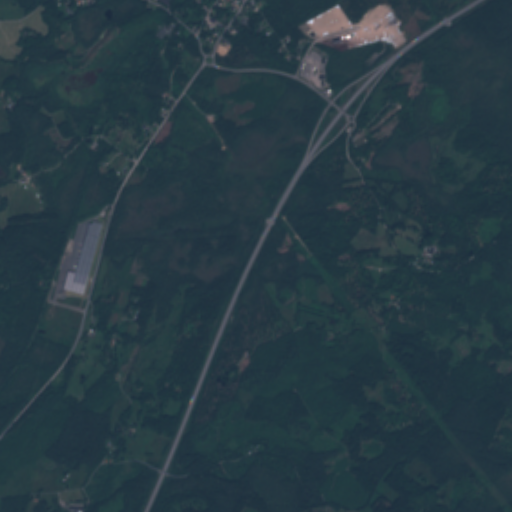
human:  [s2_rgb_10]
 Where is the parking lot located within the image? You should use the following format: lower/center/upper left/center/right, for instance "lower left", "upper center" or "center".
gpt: The parking lot is located in the upper right of the image.
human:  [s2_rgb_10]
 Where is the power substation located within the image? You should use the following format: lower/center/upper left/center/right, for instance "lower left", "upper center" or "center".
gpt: The power substation is located in the upper left of the image.
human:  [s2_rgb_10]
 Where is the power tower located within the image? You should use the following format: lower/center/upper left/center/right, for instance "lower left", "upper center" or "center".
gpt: The power tower is located in the upper center of the image.
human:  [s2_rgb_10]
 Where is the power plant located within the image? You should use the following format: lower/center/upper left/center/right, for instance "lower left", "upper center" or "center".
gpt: There is no power plant in the image.